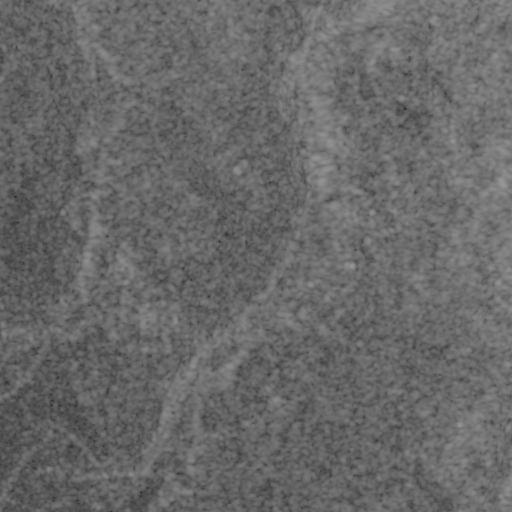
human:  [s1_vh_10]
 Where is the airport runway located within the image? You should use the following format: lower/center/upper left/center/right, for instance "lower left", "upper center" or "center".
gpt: The airport runway is located in the lower right of the image.
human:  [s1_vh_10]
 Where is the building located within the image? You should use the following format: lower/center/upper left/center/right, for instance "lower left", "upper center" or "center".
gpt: The building is located in the upper right of the image.
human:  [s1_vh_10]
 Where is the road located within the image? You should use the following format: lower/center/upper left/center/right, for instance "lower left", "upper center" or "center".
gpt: There is no road in the image.

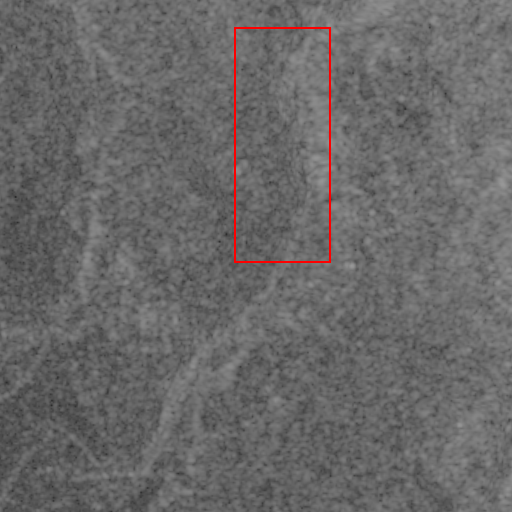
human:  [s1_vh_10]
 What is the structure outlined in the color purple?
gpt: There is no purple outline.
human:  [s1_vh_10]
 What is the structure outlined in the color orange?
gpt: There is no structure outlined in orange.